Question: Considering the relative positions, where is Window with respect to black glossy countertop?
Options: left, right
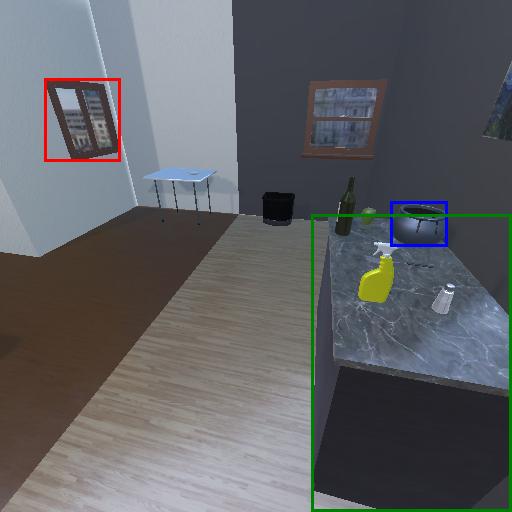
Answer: left